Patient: sex M, age 62
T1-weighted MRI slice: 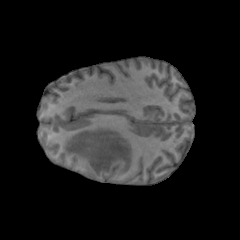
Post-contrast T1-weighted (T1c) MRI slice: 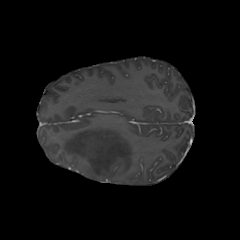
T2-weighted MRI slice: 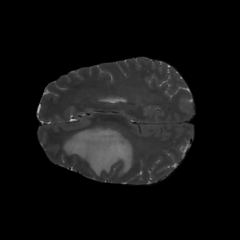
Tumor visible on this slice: yes
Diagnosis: Glioblastoma, IDH-wildtype
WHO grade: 4